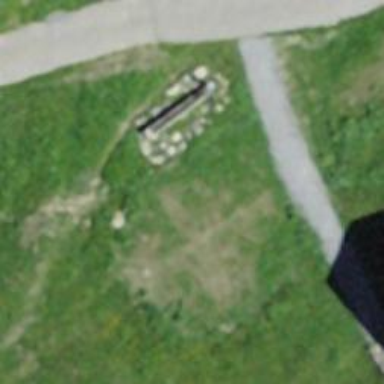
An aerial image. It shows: Brown picnic table in leisure land area.